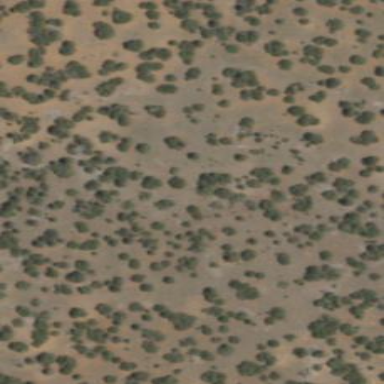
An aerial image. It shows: Patch of scrub vegetation.